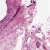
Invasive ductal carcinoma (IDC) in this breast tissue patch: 0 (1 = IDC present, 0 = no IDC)